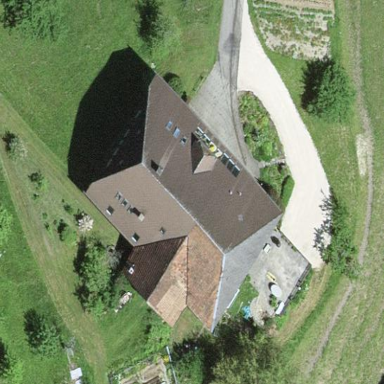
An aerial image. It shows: Farm building.